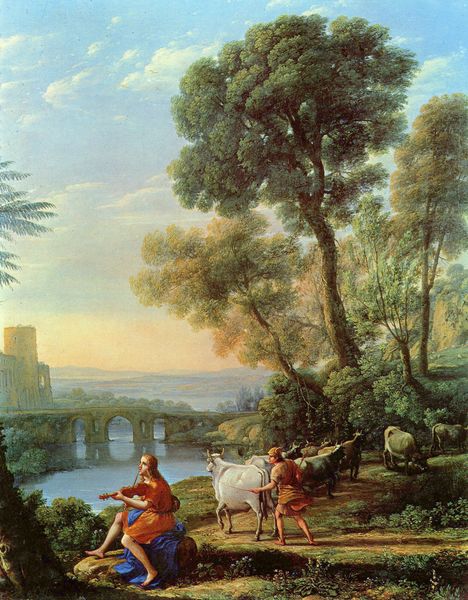
Titel: Landschaft mit Apollo und Merkur
Künstler: Claude Lorrain
Standort: Roma
Institution: Galleria Doria-Pamphili
Schlagwörter: baum, blau, blätter, fuß, gemälde, himmel, laub, mann, meer, schatten, umhang, wasser, weiß, wolken, bäume, fluss, gelb, grün, landschaft, ocker, see, sitzen, teich, ufer, äste, abend, braun, frau, grau, hell, hintergrund, licht, orange, vordergrund, gras, gürtel, rot, schloss, tier, tiere, tuch, weg, wiese, wolke, malerei, alt, bart, arme, barock, blass, gesicht, mensch, stein, instrument, niederlande, öl, baumstamm, dämmerung, ferne, horizont, hügel, kühe, morgen, natur, sonnenaufgang, spiegelung, stamm, vieh, weide, weite, zweige, brücke, busch, büsche, gebüsch, gewässer, sonne, gewand, klassizismus, paar, gitarre, musik, musiker, tal, wald, stock, turm, beine, hellblau, himmelblau, schweif, taille, füße, sommer, ruhe, bogen, italien, stab, berge, dunst, farbe, nebel, sonnenuntergang, grasen, herde, kuh, landschaftsmalerei, rind, idylle, treiben, rundbogen, romantik, spielen, glanz, musikinstrument, musizieren, palme, abendrot, frühling, bauer, bögen, barfuss, gang, außen, ruine, lamm, rinder, schaf, antike, burg, ideal, idyll, lichtung, jungfrau, tizian, geige, geigenbogen, geigenspieler, geiger, violine, schein, sicht, hellgrau, romantisch, antik, götter, florenz, hain, palmen, atmosphäre, knorrig, sfumato, aquädukt, hörner, hermes, arkadien, ochse, ochsen, stier, hirte, hirten, schäfer, ziege, stecken, üfer, antikisch, fidel, musikant, äquadukt, knecht, rinf, ziegen, mittelgrund, pastorale, bukolisch, ideallandschaft, kuhhirte, blaues tuch, lorrain, hirt, hüter, barockklassizismus, arkadisch, geigen, veronese, locht, poussain, musi, hüggel, brücke über see, geigespieler, lauschig, viehhirte, violine violinist, 18. jahrhundert, blaues gewandt, music, grin, duh